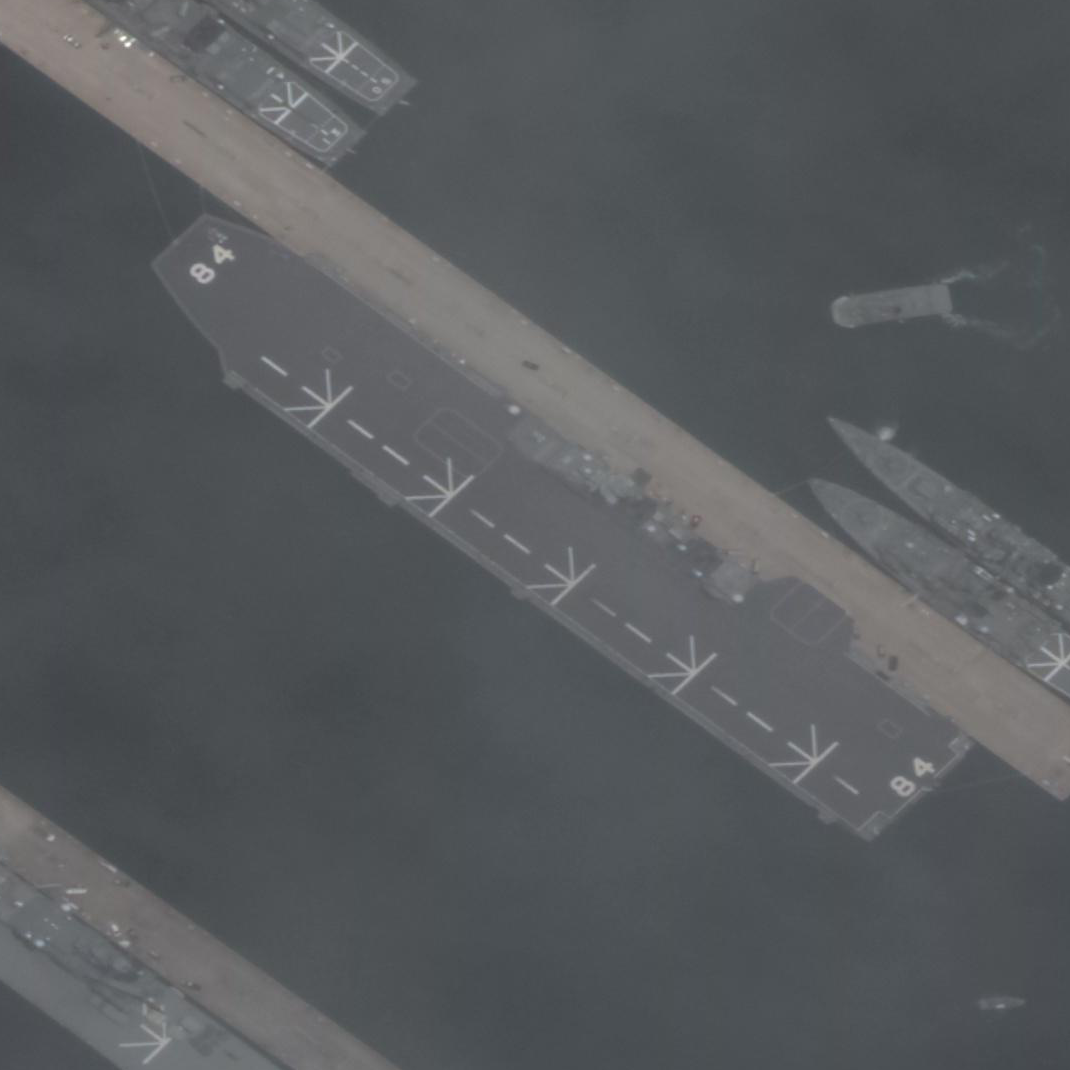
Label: Lzumo-class_helicopter_destroyer